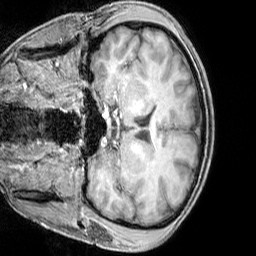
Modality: T1w
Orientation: coronal
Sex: male
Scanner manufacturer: siemens
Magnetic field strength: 3 T
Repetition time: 2.3 s
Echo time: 0.00226 s